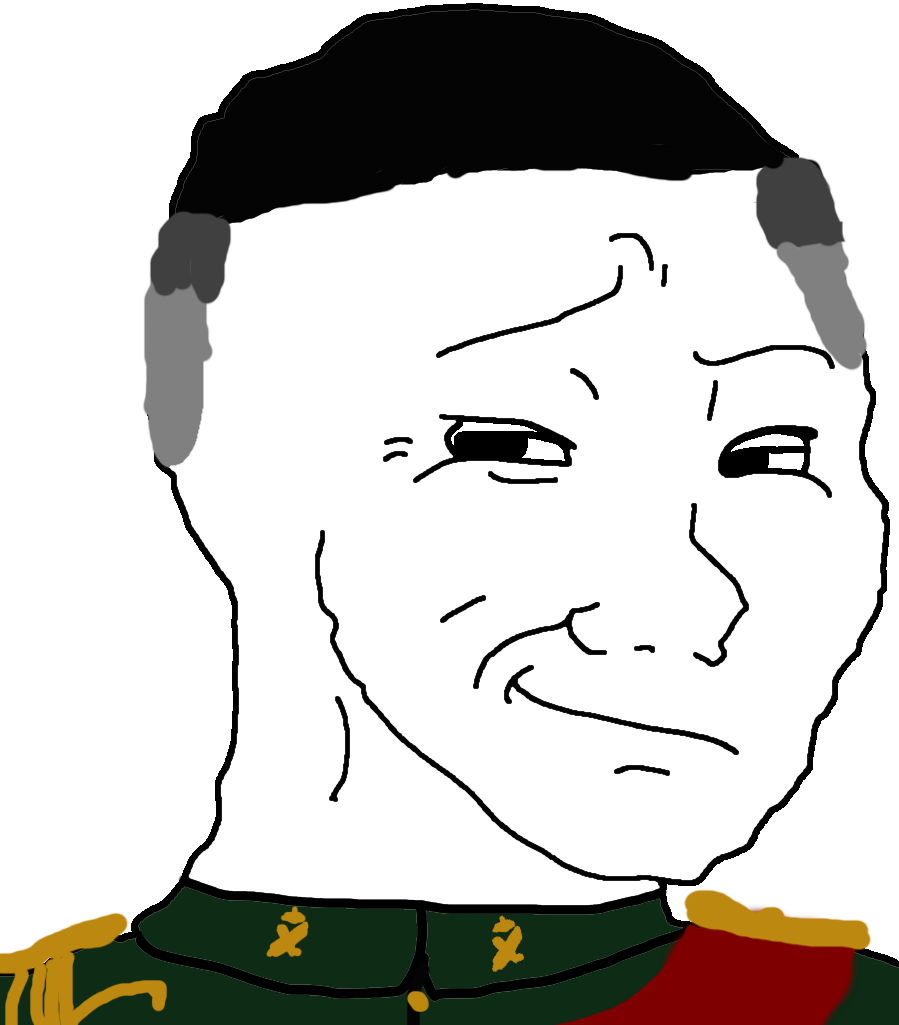
Label: 5_Smugjak